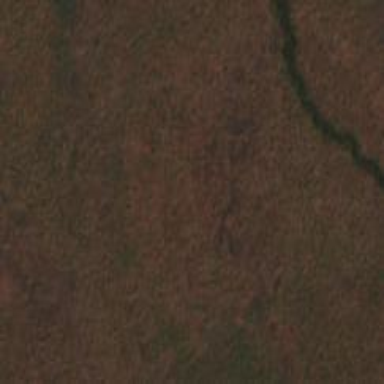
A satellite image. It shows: Bog wetland with bare ground cover.